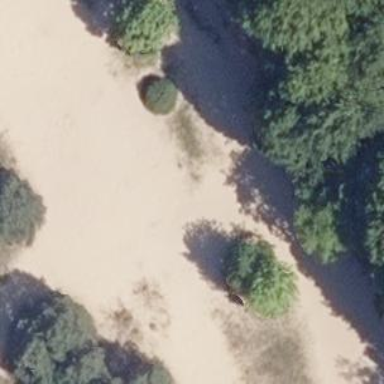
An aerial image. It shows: Footway covered with sand.